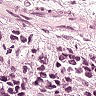
Metastatic tissue present: yes